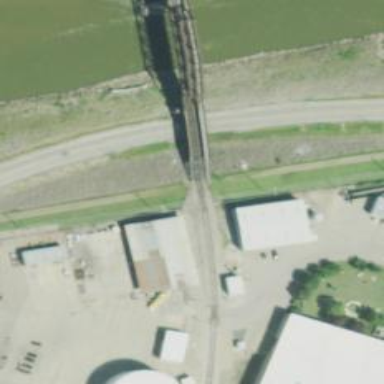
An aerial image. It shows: Bridge over railway line.